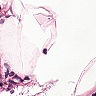
Metastatic tissue present: no